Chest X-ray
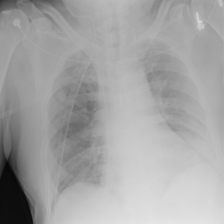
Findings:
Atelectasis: negative
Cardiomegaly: negative
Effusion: negative
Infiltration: positive
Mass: positive
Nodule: negative
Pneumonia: negative
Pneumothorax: negative
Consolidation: negative
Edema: negative
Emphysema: negative
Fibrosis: negative
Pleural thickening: negative
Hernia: negative